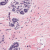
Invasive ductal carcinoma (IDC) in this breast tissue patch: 0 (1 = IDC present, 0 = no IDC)